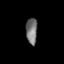
Tissue: lung
Cell type: Endothelial cells
Senescence score: 0.6031
Nuclear area (px): 287
Mean DAPI intensity: 117.049